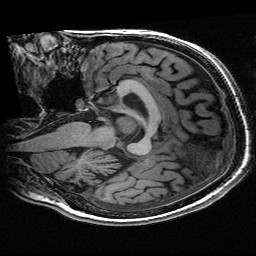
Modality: T1w
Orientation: sagittal
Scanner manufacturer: ge
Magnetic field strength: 3 T
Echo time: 0.00318 s